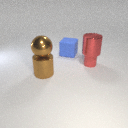
large brown metal cylinder to the left of large blue rubber cube